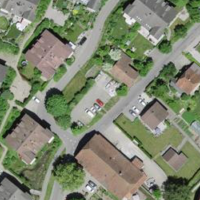
EUNIS habitat code: 55
Species observed at this site:
Cymbalaria muralis